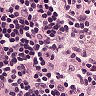
Metastatic tissue present: no